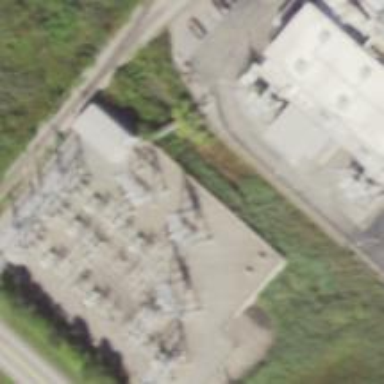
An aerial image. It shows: Switch used for power control.